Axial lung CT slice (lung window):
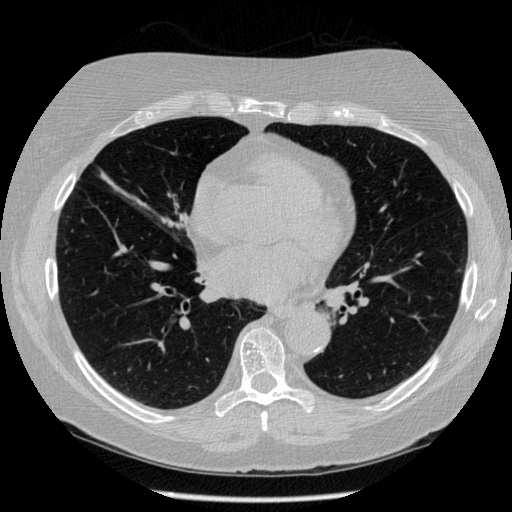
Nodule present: no